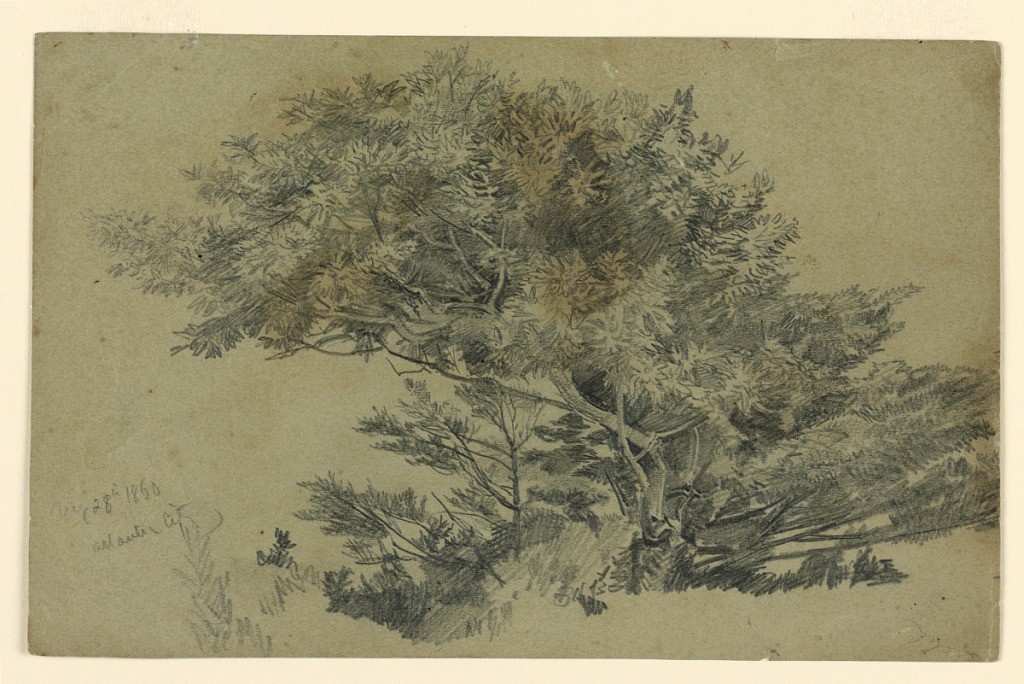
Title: Study of foliage
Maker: William Trost Richards, American, 1833–1905
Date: May 28, 1850
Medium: Graphite on paper
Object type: Drawing
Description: Sketch of a tree with foliage.